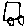
Label: car